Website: bh-photo
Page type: customer-info-address
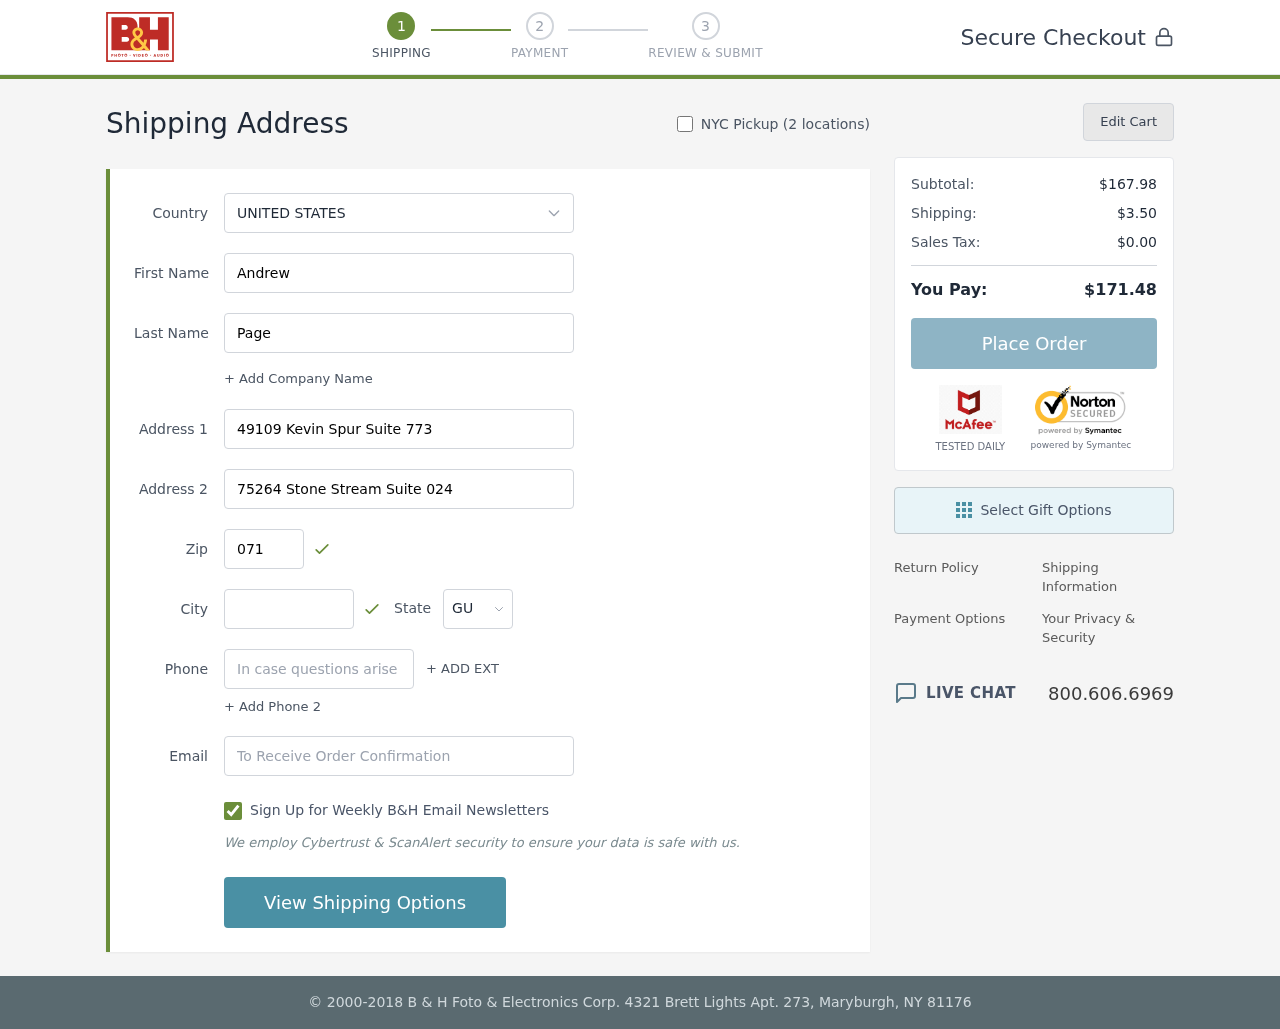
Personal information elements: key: PII_CITY
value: Gomezstad
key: PII_COUNTRY
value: United States
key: PII_EMAIL
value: andrew_page@hotmail.com
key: PII_FIRSTNAME
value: Andrew
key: PII_LASTNAME
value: Page
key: PII_PHONE
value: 4978889880
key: PII_POSTCODE
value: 07169
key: PII_STATE_ABBR
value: GU
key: PII_STREET
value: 49109 Kevin Spur Suite 773
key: PII_STREET2
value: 75264 Stone Stream Suite 024
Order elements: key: ORDER_SUBTOTAL
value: $167.98
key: ORDER_SHIPPING_COST
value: $3.50
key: ORDER_TAX
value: $0.00
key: ORDER_TOTAL
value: $171.48